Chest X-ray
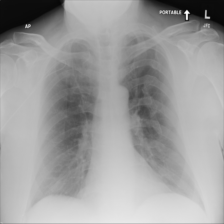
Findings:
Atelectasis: negative
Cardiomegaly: negative
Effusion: negative
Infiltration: negative
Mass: negative
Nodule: negative
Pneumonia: negative
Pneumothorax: negative
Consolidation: negative
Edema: negative
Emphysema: negative
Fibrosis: negative
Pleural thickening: negative
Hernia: negative